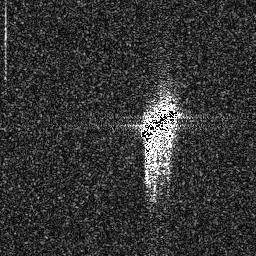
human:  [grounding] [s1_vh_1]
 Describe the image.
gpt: In the satellite image, there is  <ref>1 medium ship </ref> <box>[[53, 40, 69, 55, 0]]</box> located at center.